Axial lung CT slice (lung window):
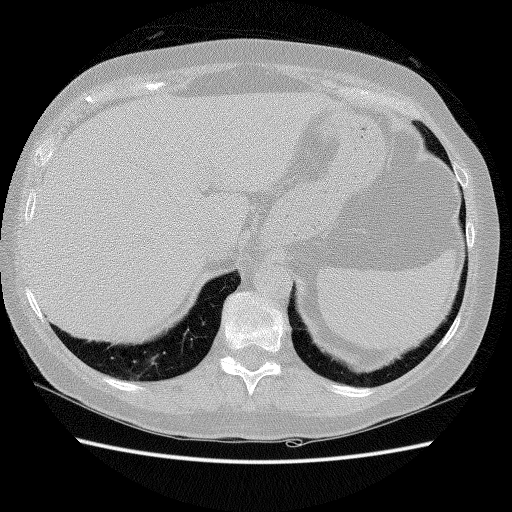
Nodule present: no